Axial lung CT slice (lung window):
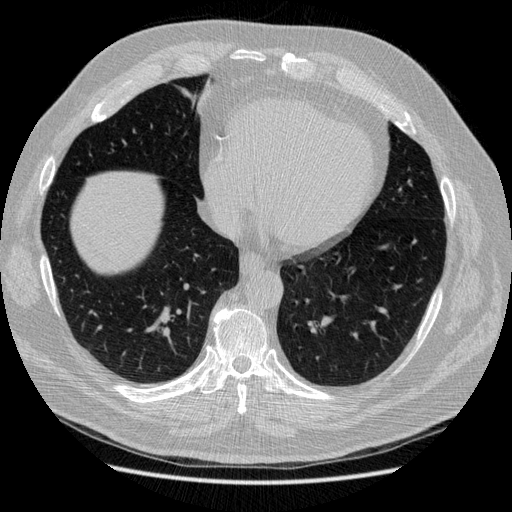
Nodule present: no